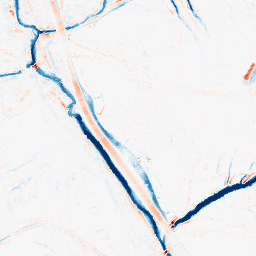
Category: morphological
Decomposition family: morphological
Decomposition parameters: operation: average
size: 5
Upsampling method: regularized
Upsampling parameters: scale: 4
lambda_reg: 0.01
Upsampling scale: 4